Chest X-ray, AP view. Patient: 52 years old, sex M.
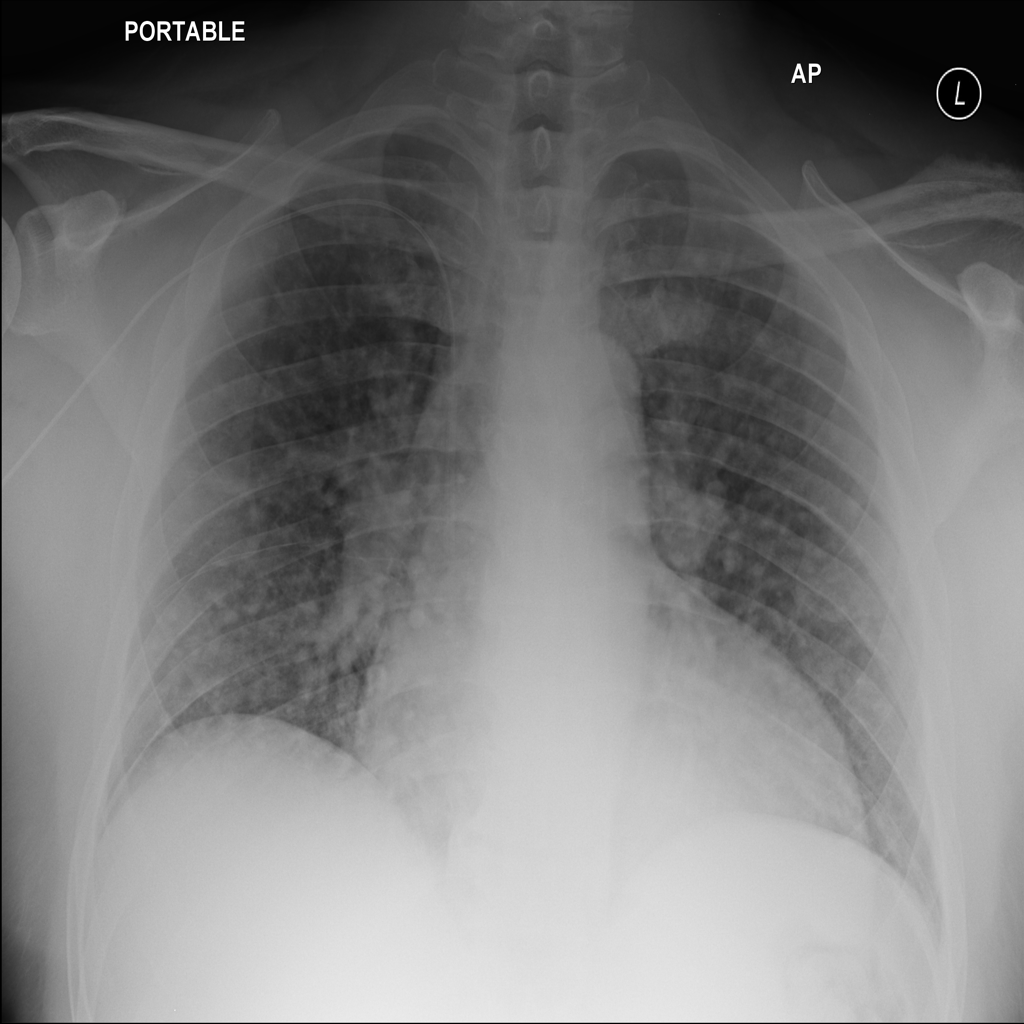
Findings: Nodule